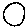
Label: circle